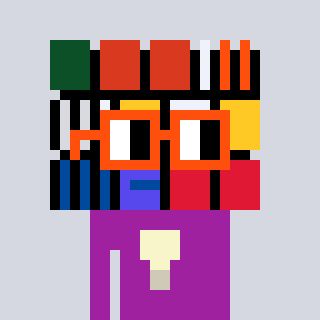
a pixel art character with square orange glasses, a abstract-shaped head and a magenta-colored body on a cool background